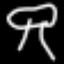
Label: mushroom